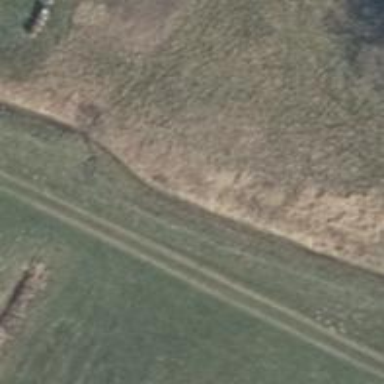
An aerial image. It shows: Track with very rough surface.